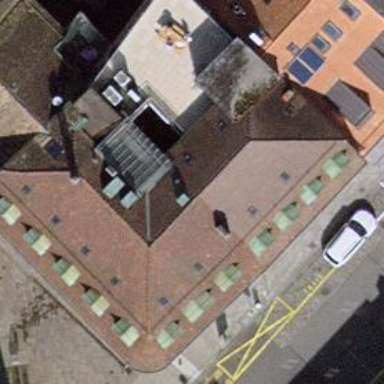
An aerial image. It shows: Office building with mansard roof.